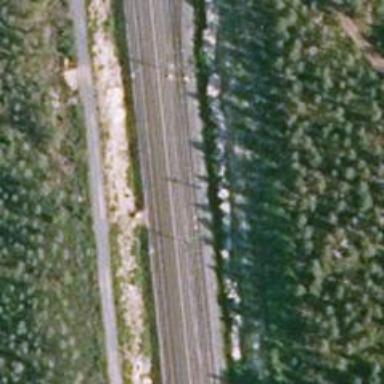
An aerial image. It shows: Railway signal.